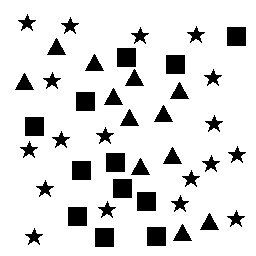
Squares: 12
Triangles: 12
Stars: 18
Total shapes: 42